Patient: sex F, age 63
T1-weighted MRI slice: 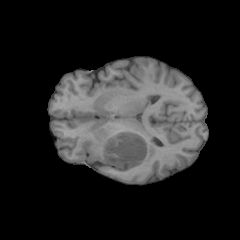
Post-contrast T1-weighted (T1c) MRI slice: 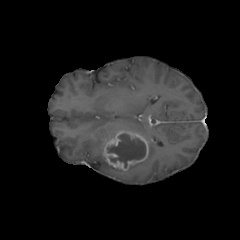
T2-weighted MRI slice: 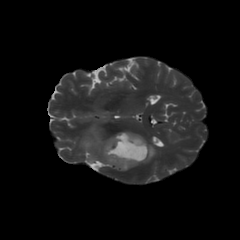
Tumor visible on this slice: yes
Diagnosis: Glioblastoma, IDH-wildtype
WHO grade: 4